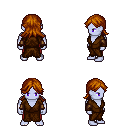
a pixel art fantasy rpg character, male body template, dark elf, purple skin, brown robe, red pants, brunette loose hair, cloth bracers, four views (front, back, left, right), 2x2 character sprite sheet, small pixel art, hard edges, no anti-aliasing